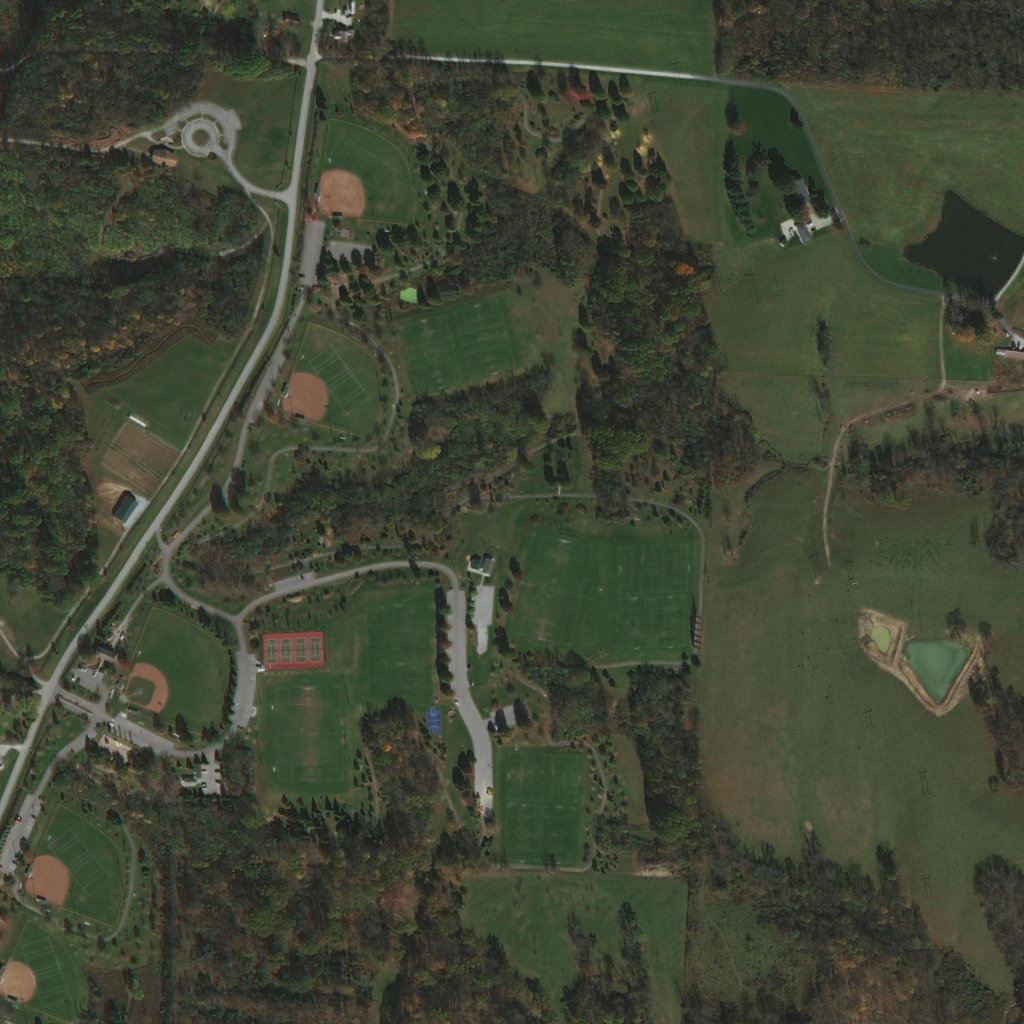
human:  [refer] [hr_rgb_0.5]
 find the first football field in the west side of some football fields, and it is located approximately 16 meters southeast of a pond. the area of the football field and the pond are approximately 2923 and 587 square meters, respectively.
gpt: <box>[[39, 30, 45, 37, 0]]</box>

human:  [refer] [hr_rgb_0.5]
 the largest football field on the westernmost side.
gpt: <box>[[27, 66, 33, 76, 0]]</box>

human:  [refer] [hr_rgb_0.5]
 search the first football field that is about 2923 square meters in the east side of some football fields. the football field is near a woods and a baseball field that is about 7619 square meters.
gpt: <box>[[44, 29, 50, 36, 0]]</box>